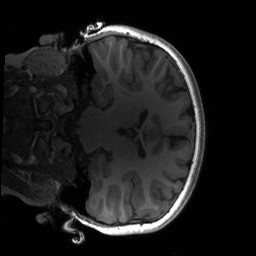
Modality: T1w
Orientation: coronal
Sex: female
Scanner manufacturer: siemens
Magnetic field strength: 3 T
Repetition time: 1.9 s
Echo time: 0.00243 s